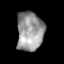
Tissue: lung
Cell type: T cells
Senescence score: 0.1373
Nuclear area (px): 1019
Mean DAPI intensity: 152.677